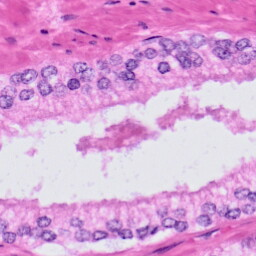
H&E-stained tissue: Prostate